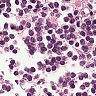
Metastatic tissue present: no